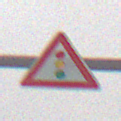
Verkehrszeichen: Lichtzeichenanlage
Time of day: Midday
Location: Outdoor (Nature)
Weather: Overcast
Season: Winter
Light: Natural